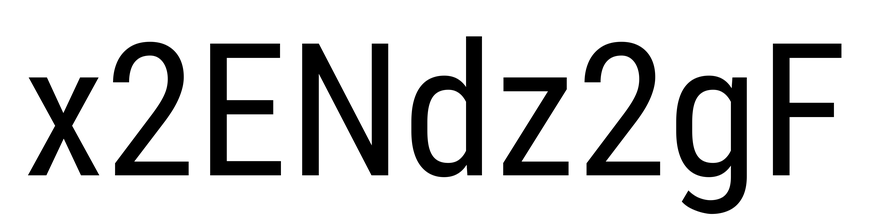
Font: Roboto_Condensed_Regular